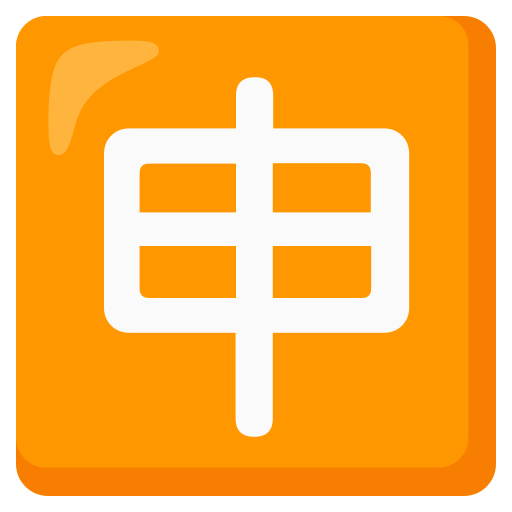
Emoji: 🈸